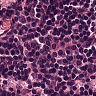
Metastatic tissue present: no